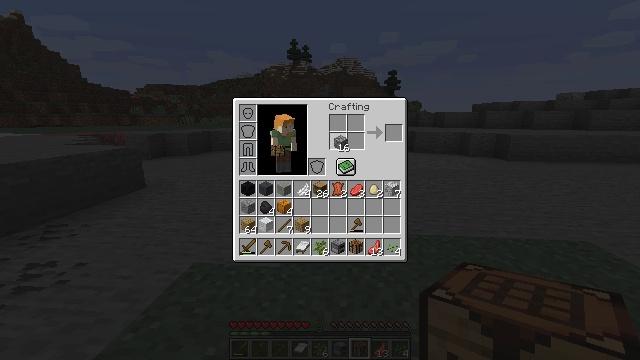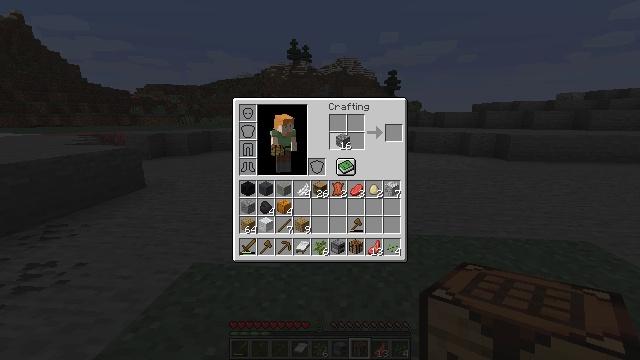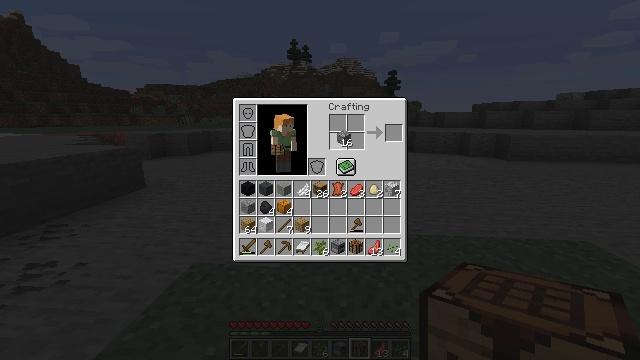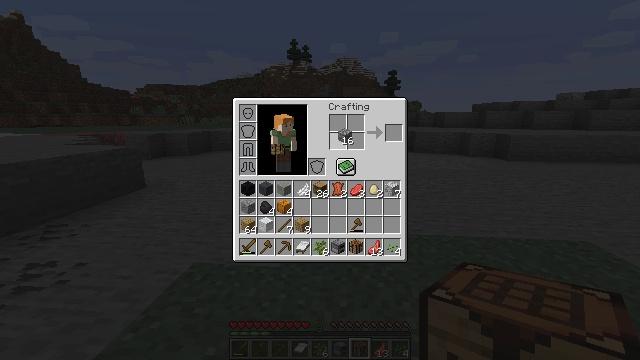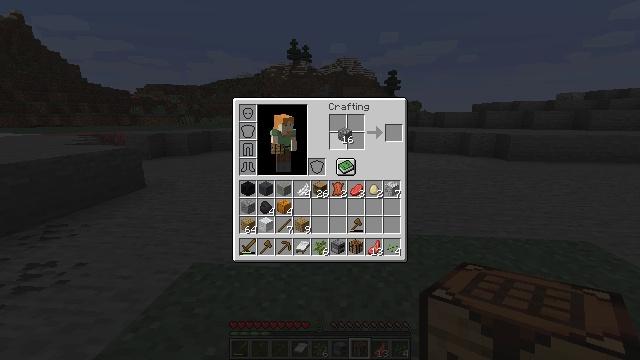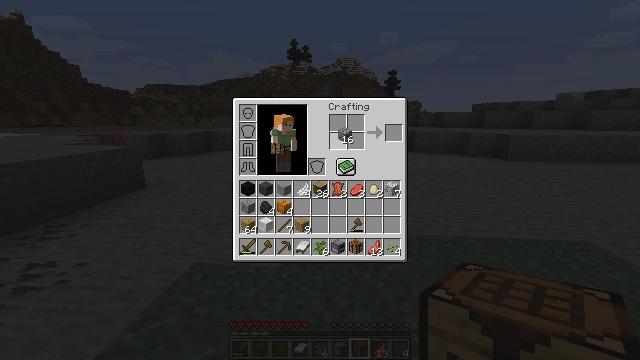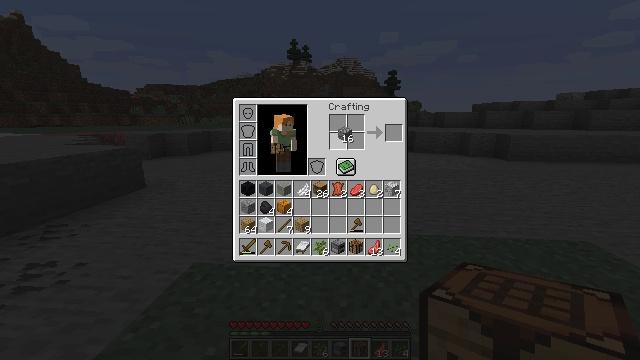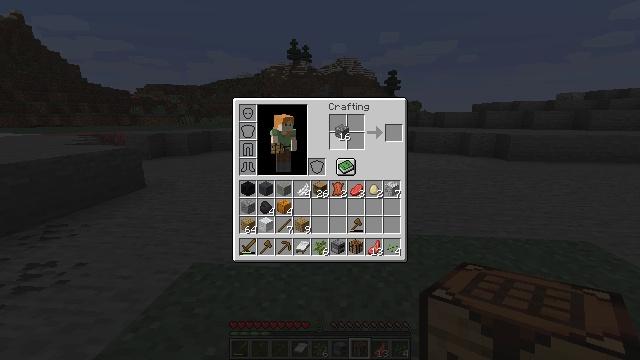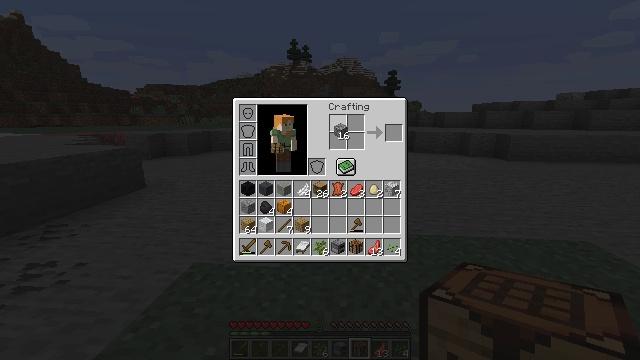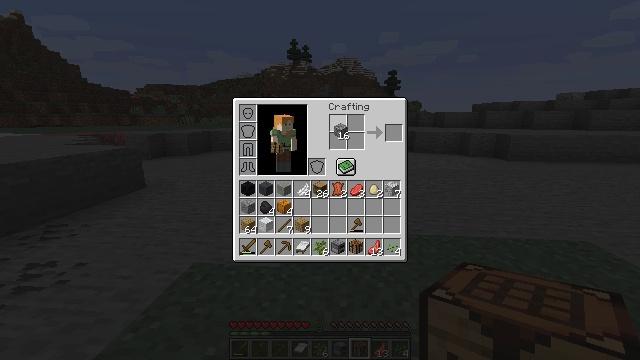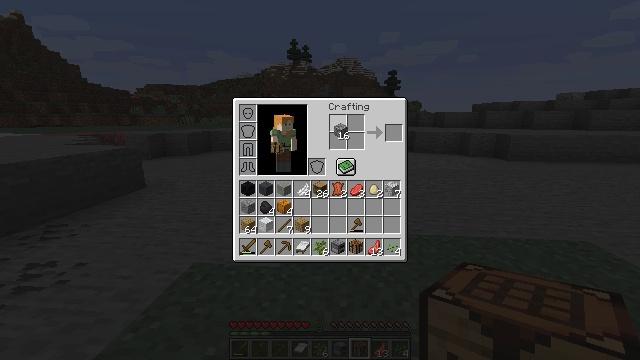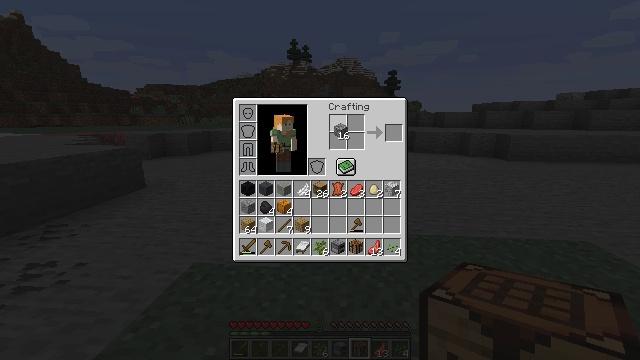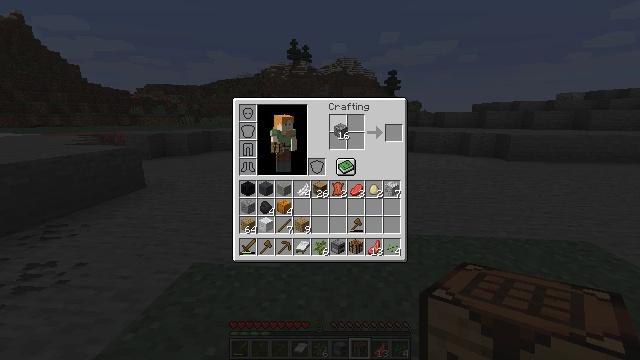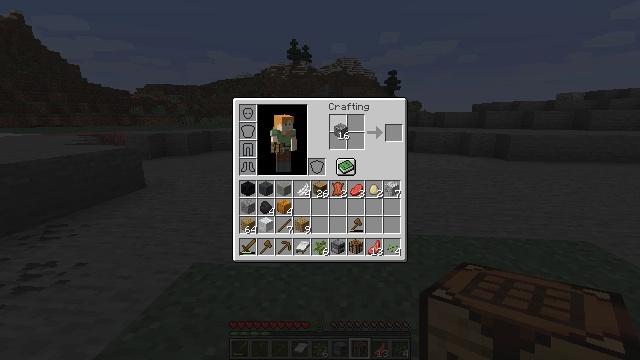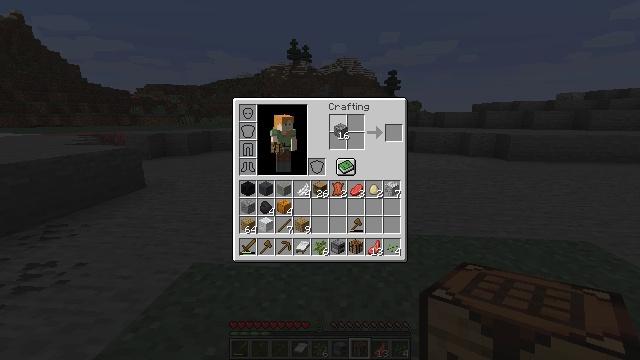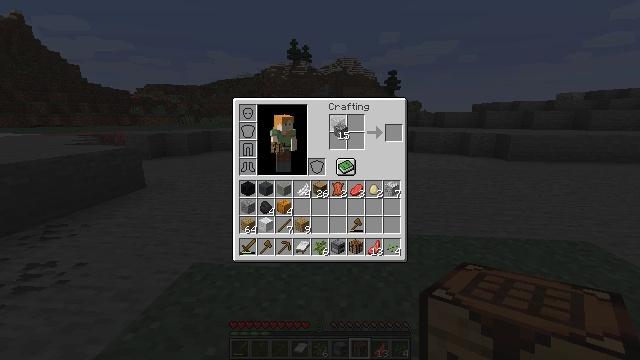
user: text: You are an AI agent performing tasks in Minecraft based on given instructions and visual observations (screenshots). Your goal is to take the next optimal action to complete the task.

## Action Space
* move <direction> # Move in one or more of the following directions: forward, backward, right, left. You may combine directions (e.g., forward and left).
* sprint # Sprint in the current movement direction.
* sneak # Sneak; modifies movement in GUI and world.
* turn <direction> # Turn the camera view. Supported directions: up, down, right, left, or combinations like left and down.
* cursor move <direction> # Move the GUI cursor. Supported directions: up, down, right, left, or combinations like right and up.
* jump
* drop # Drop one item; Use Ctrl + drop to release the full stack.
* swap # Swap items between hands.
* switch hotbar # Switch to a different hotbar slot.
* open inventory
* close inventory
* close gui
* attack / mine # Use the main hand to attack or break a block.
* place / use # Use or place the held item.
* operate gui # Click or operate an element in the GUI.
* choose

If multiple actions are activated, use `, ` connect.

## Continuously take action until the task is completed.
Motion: motion action
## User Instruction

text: Form polished diorite from diorite on the crafting table.
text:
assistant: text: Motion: no_op
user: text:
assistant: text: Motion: no_op
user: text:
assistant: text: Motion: no_op
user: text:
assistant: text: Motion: no_op
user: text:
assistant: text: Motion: no_op
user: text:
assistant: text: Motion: no_op
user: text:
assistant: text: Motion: no_op
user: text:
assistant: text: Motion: no_op
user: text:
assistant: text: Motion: no_op
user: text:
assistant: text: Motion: no_op
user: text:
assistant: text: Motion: no_op
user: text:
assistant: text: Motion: choose
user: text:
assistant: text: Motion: choose
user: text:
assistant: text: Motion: choose
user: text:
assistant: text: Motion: no_op
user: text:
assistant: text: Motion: no_op
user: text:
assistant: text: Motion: cursor move right
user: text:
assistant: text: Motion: no_op
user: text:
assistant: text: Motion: no_op
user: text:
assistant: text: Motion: no_op
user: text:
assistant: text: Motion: no_op
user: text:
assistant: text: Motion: no_op
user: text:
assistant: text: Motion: choose
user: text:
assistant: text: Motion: choose
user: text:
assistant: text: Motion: choose
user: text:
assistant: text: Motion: no_op
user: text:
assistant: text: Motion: no_op
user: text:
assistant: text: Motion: no_op
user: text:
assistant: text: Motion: no_op
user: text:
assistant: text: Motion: no_op